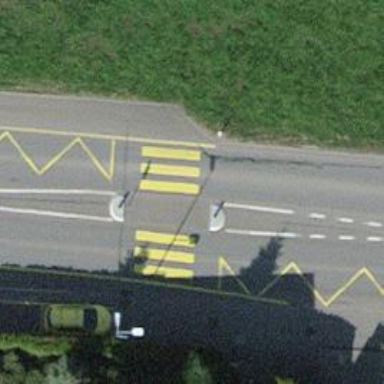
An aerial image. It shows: Zebra crossing with uncontrolled intersection and pedestrian island.